Question: Here find nice tutorial <URL>.
I need to Add simple Listview in QuickAction Dialog.
Pls suggest me what I do.
I have create some stuff, but listview not show to full Dialog:
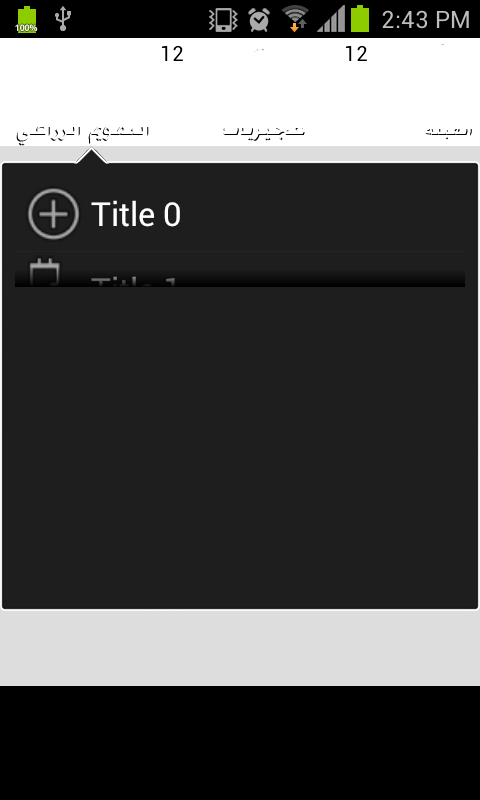
Answer: I'm not sure if its possible because is preferably used to offer a minimum set of actions.
However, as an alternate, I would suggest you to make use of <URL> and integrate your 'ListView' inside.